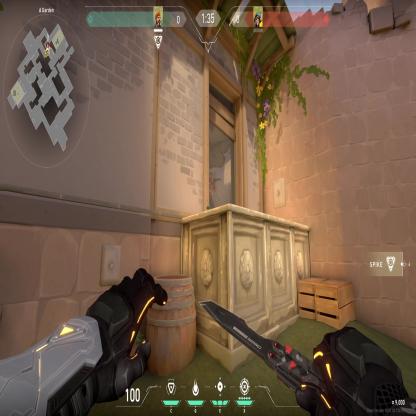
Label: enemy